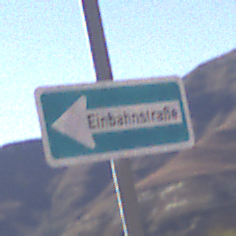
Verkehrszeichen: EinbahnstrasseLinksweisend
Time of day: MorningAfternoon
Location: Outdoor (Nature)
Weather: Clear
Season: NotSpecified
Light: Natural